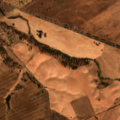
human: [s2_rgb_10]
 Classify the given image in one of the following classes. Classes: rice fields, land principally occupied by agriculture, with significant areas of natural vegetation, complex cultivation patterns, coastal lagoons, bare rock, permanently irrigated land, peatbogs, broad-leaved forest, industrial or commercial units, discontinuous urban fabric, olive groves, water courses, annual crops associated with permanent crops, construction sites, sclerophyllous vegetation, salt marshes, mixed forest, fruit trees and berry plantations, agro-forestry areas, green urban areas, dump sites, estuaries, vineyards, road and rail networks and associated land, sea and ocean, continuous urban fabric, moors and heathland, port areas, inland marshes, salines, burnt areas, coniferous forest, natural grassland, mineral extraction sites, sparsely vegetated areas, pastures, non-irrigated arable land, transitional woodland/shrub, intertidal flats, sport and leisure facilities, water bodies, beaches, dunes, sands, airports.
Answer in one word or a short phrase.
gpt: non-irrigated arable land, land principally occupied by agriculture, with significant areas of natural vegetation, transitional woodland/shrub